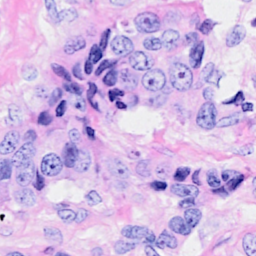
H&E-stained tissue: Breast